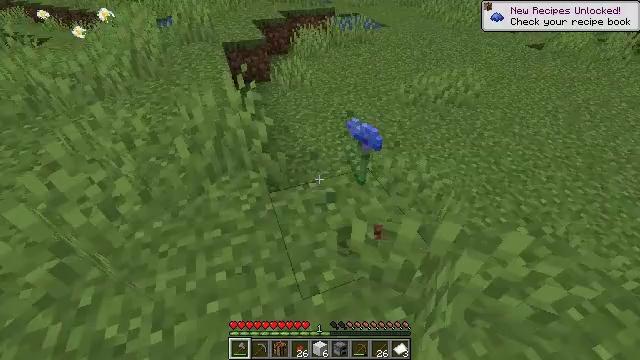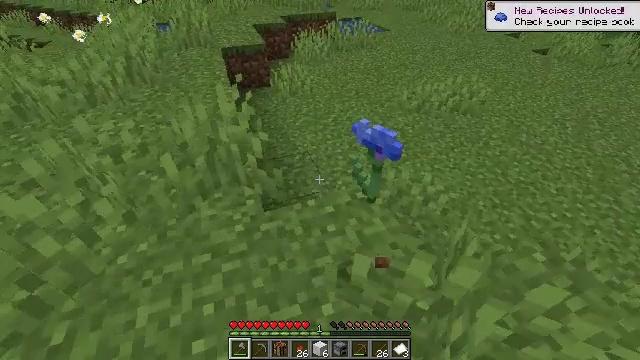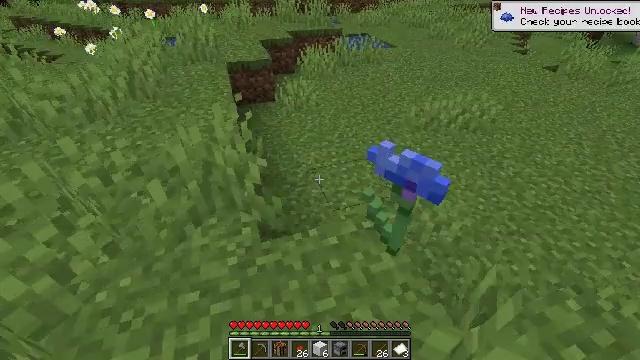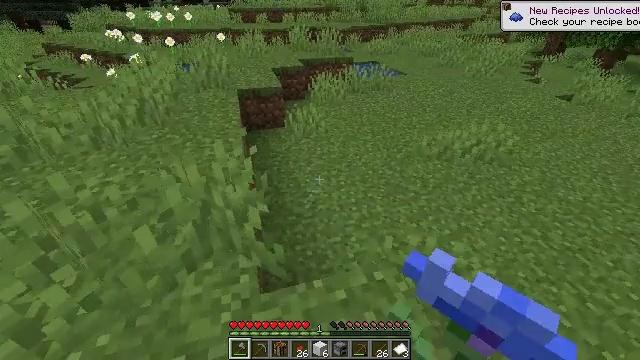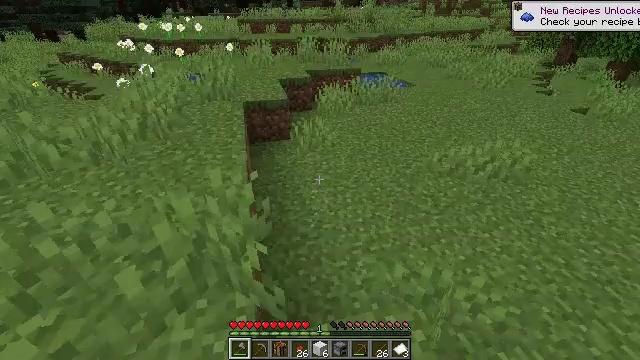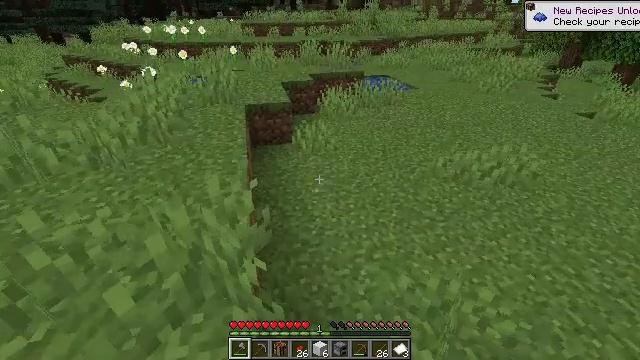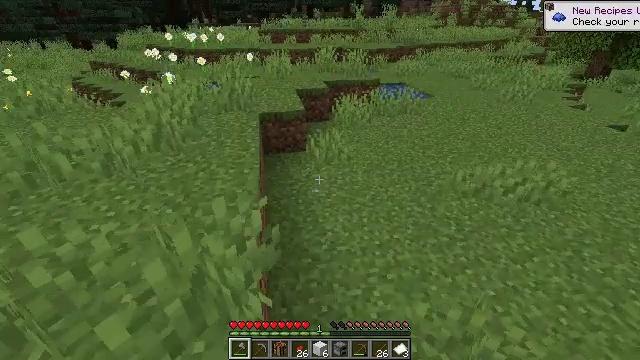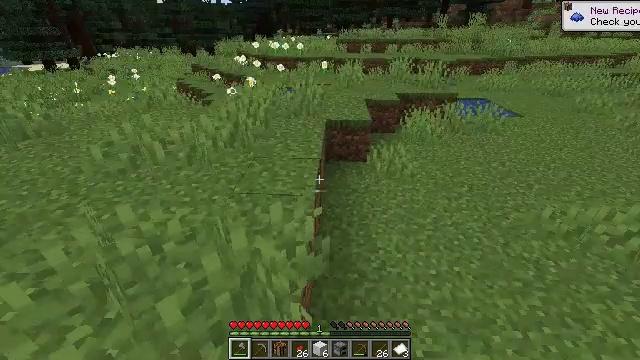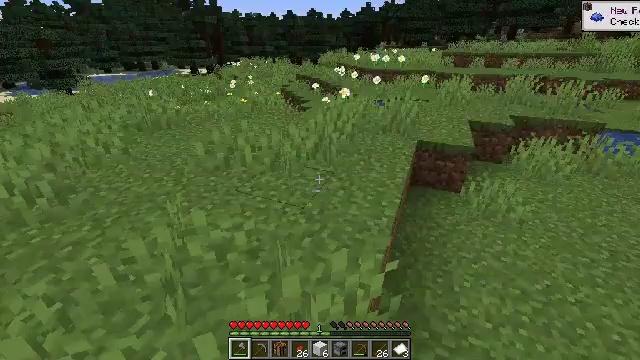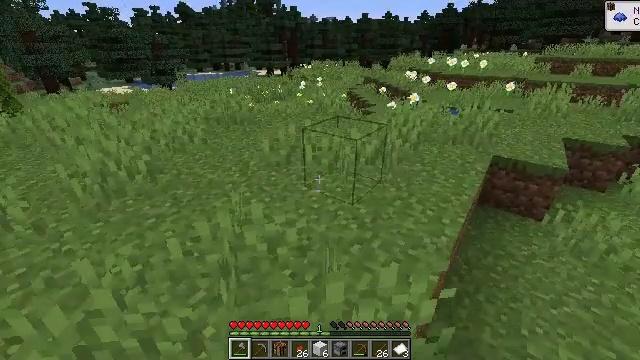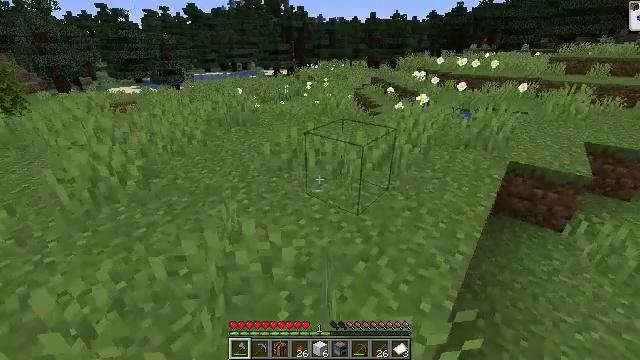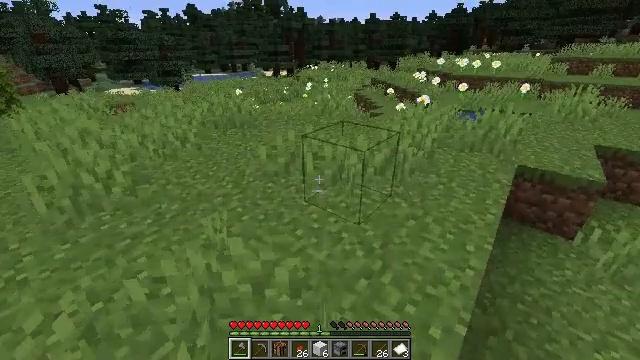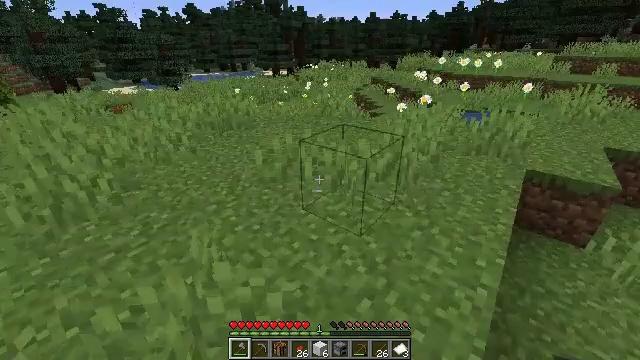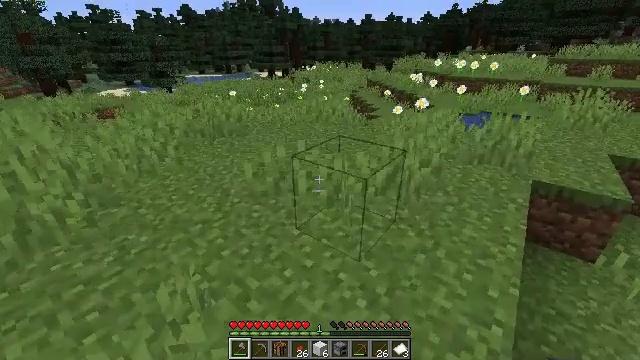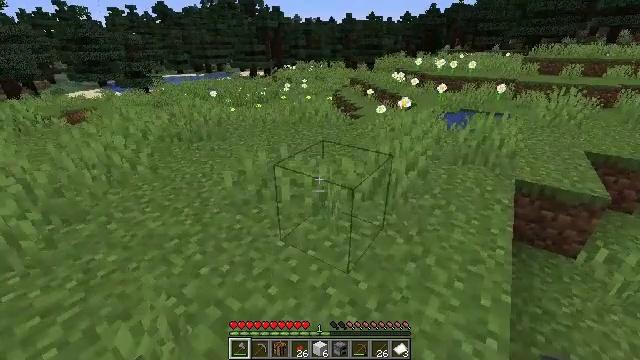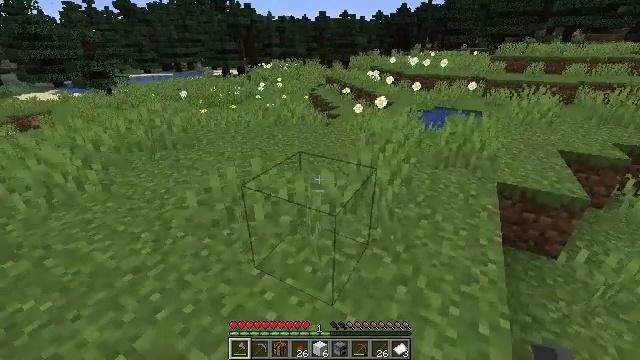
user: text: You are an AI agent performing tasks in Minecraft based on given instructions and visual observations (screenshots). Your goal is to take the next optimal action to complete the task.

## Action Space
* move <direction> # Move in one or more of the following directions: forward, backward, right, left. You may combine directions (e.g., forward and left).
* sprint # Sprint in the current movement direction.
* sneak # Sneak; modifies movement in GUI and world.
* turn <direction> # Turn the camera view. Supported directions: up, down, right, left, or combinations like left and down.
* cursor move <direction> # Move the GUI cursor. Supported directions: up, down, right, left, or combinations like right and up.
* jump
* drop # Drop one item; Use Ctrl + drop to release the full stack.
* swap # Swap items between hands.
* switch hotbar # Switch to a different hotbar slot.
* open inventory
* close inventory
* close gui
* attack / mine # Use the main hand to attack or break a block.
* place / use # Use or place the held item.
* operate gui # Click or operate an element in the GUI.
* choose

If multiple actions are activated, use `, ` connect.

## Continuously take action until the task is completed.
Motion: motion action
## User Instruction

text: Mine the oxeye daisy flower.
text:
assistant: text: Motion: move forward
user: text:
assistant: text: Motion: move forward, turn left and up
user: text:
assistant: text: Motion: move forward, turn left and up
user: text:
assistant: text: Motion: move forward, turn left and up
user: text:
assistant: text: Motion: no_op
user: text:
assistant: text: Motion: move forward, turn left and up
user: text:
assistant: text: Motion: move forward, turn left and up
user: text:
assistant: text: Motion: move forward, turn left and up
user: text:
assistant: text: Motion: move forward, turn left
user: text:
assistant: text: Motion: move forward, turn left
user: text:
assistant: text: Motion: move forward
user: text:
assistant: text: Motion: move forward
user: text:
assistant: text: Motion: move forward
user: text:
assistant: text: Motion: move forward, turn right
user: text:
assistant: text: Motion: move forward, turn right
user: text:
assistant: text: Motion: move forward, turn right
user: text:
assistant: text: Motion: move forward, turn right
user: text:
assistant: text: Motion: move forward, turn right
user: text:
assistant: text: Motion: move forward, turn right
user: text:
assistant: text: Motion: move forward, turn right
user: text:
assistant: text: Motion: move forward, turn right and up
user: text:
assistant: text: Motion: move forward, turn right and up
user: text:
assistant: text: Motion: move forward, turn right and up
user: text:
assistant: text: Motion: move forward, turn up
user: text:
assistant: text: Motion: move forward
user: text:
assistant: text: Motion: move forward, turn left
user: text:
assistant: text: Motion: move forward, turn left
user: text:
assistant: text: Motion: move forward, turn left
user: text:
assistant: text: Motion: move forward, turn left
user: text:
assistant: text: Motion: move forward, turn left